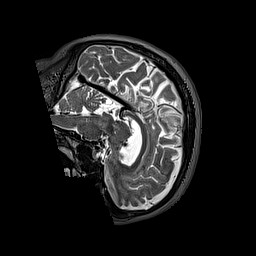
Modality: T2w
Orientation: sagittal
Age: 58
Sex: female
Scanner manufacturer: siemens
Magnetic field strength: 3 T
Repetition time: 3.2 s
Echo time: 0.567 s